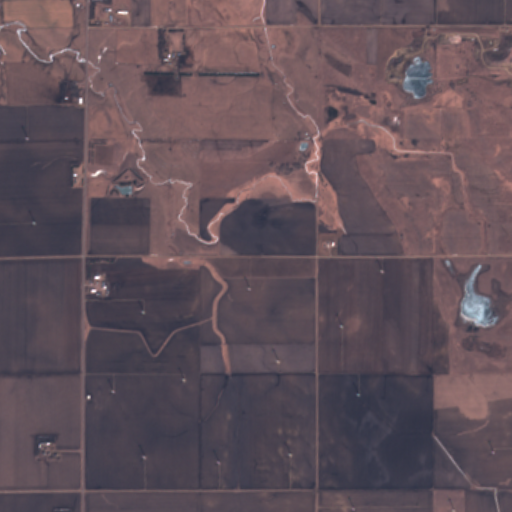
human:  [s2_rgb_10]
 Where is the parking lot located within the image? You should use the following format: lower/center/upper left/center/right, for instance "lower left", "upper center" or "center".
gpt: The parking lot is located in the upper right of the image.
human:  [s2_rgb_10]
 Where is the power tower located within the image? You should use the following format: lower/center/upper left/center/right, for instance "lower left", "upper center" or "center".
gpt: The power tower is located in the lower right of the image.
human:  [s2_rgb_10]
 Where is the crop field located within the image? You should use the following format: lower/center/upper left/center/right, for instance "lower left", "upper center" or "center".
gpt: There is no crop field in the image.